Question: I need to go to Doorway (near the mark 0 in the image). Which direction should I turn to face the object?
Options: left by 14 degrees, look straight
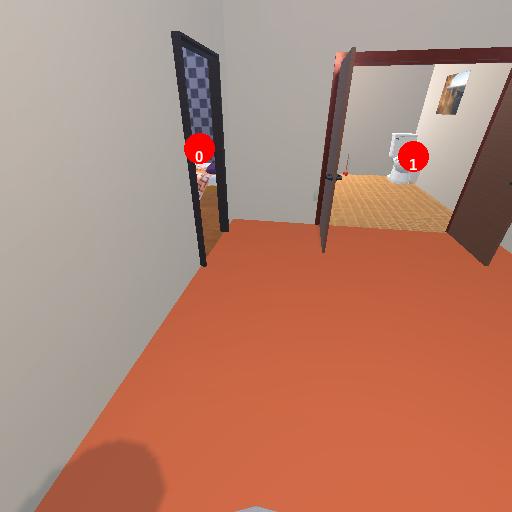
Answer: left by 14 degrees